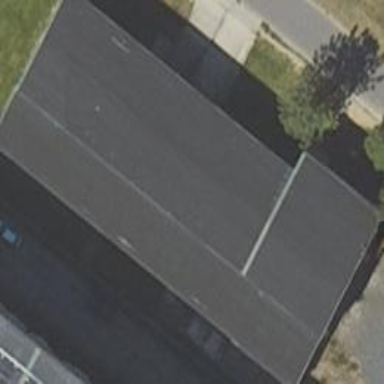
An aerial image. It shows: Commercial building.